Question: I am working with MS Dynamics CRM 2013 and I am facing with the issue that when I want to add event handler to the button "Documents" in the navigation pane,

jQuery function .on() doesn't work with "click" event. It works fine with "mouseover" or "mouseup" events, but does not work with "click".
Here is code, that I'm using:
'''
$("#crmMasthead").on( "click", "#Node_navDocument", function(){ alert("Success!"); } );
Where:
#crmMasthead - static selector;
#Node_navDocument - id of the button "Documents", that I want to reload.
'''
Please help me with this issue. Thank you in advance!
Here is html which I am dealing with:
Before user opens navigation pane in CRM 2013:
'''
<body>
...
<div id="crmMasthead" tabindex="-1">
<div class="navStatusArea" id="navStatusArea"></div>
<div class='navBar' id='navBar'>...</div>
<div class="navBarOverlay" id="navBarOverlay" style="display: none;"> </div>
</div>
...
</body>
'''
User has just opened navigation pane in CRM 2013:
'''
<body scroll="no">
...
<div id="crmMasthead" tabindex="-1">
<div class="navStatusArea" id="navStatusArea"></div>
<div class='navBar' id='navBar'></div>
Changed:<div class="navBarOverlay" id="navBarOverlay" style="display: block;"></div>
New: <div class="navActionGroupContainer" style="">
...
<a class="navActionButtonContainer navActionButton navActionButtonDefault normal " id="Node_navDocument" role="button" title="Documents" href="javascript:;" unselectable="on" style="background-color: #555555">...</a>
...
</div>
</div>
...
</body>
'''
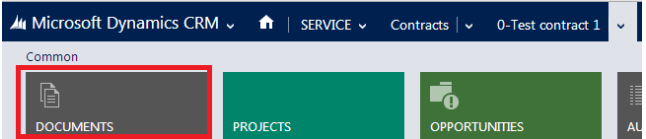
Answer: Unfortunately, function .on() doesn't work with 'click' event in my case because of event 'click' of the '#Node_navDocument' element has already bound to another system function which uses 'event.stopImmediatePropagation()' and all custom logic doesn't execute after this.
But, there is another way...
Main goal of implementing custom logic for 'click' event was displaying system 'iframe' with different 'src' link after this event. So, to resolve this task we need to do next:

- 'onclick'- 'onclick'
Element (1) has id '#TabNode_tab0Tab', element (2) - '#Node_navDocument' and iframe -
'#areaDocumentFrame'.
Here is the code:
'''
replaceDocumentsLink: function () {
console.log("Function was started!");
var listener = {};
window.top.$("#TabNode_tab0Tab").on("mouseover", function () {
if (window.top.$('#Node_navDocument').length)
window.top.$('#Node_navDocument')[0].onclick = function () {
listener = setInterval(function () {
if ($("#areaDocumentFrame").length) {
console.log("Frame was found!")
$("#areaDocumentFrame").attr("src", "http://www.microsoft.com/");
clearInterval(listener)
}
else
console.log("Frame was not found!")
}, 250);
}
});
'''